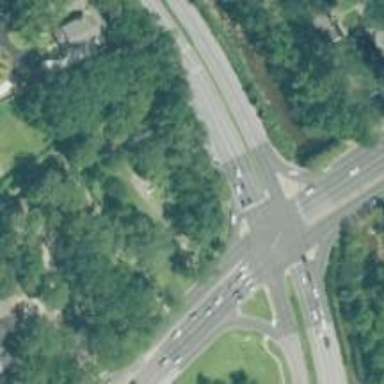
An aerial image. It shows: Secondary link road.